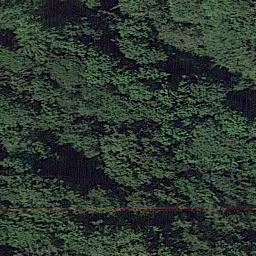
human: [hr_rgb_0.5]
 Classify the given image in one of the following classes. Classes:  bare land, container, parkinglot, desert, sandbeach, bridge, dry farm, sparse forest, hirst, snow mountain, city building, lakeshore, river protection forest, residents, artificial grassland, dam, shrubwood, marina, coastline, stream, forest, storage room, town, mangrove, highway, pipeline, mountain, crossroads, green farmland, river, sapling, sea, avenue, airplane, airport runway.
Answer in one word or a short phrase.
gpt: forest